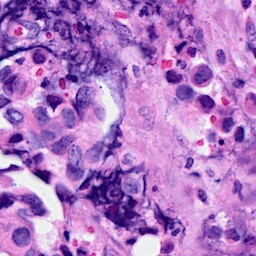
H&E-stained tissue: Breast